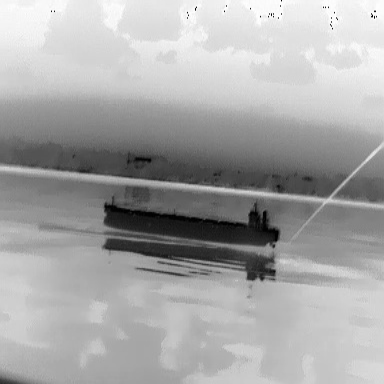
There is a liner in the infrared image.